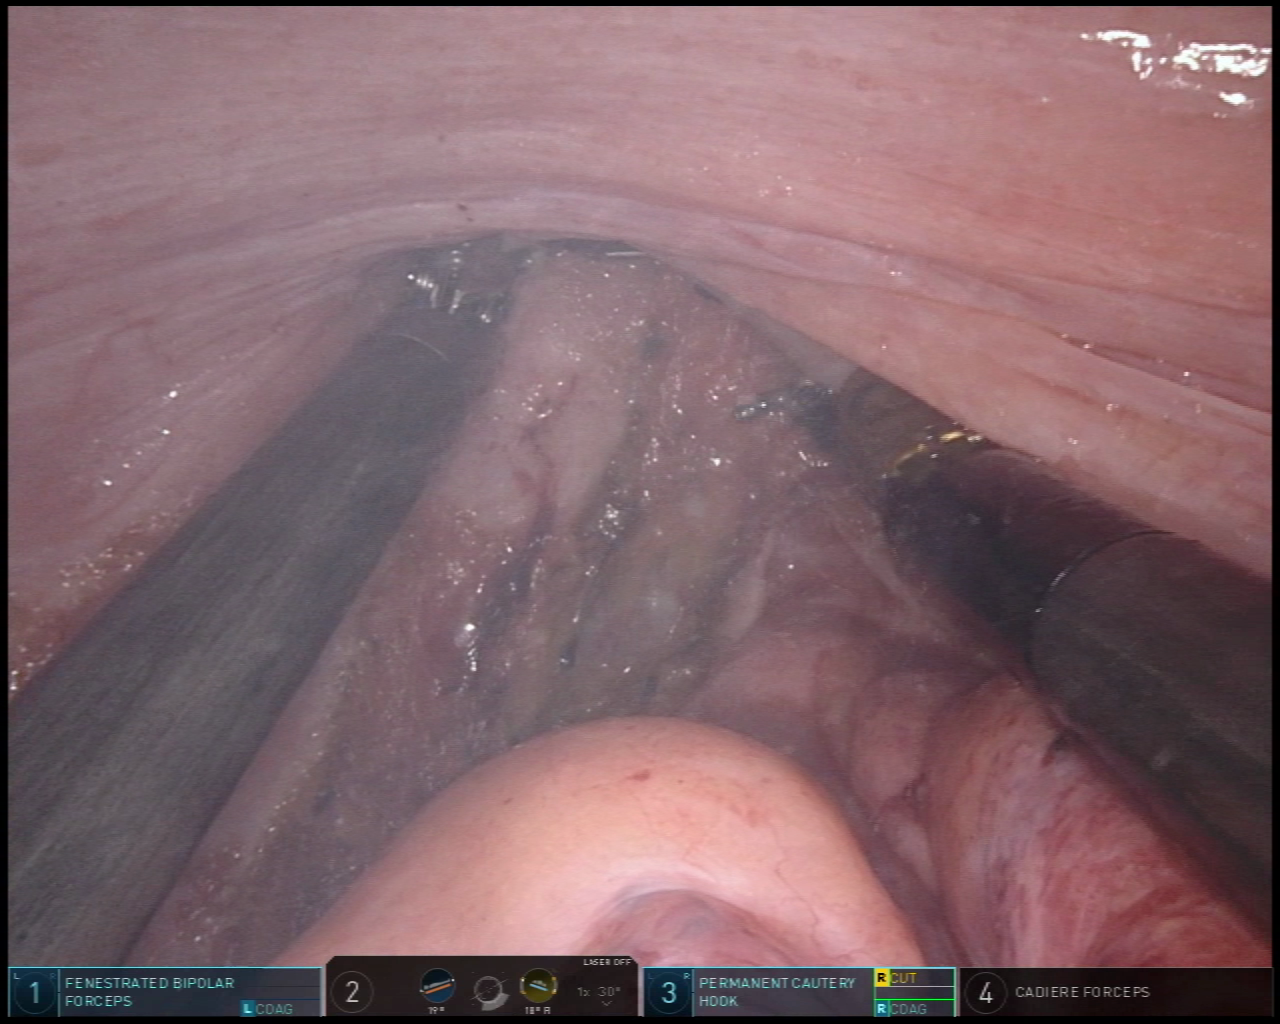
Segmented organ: vesicular_glands
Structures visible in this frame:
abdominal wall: no
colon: no
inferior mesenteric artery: no
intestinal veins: no
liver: no
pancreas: no
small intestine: no
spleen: no
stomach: no
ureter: no
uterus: no
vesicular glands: yes